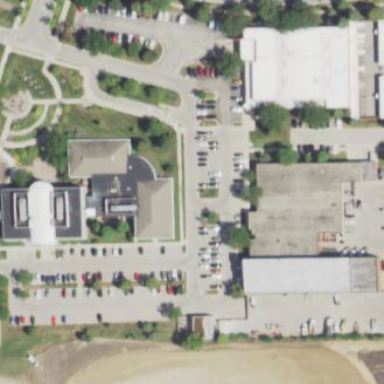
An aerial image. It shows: Public library building.